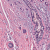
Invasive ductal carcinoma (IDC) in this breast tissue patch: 1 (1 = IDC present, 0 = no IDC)